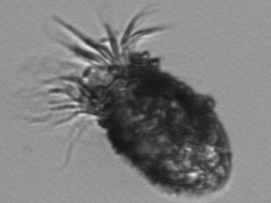
Label: Stenosemella_pacifica